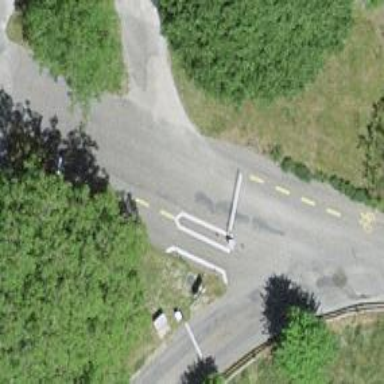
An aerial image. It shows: Lift gate barrier.